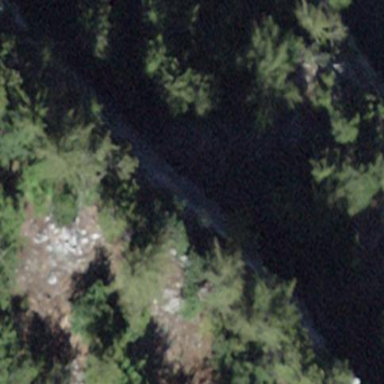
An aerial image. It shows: Forest area.